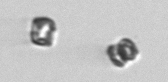
Label: Thalassiosira_sp_aff_mala